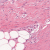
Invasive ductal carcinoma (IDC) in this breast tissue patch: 0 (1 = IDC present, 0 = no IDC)